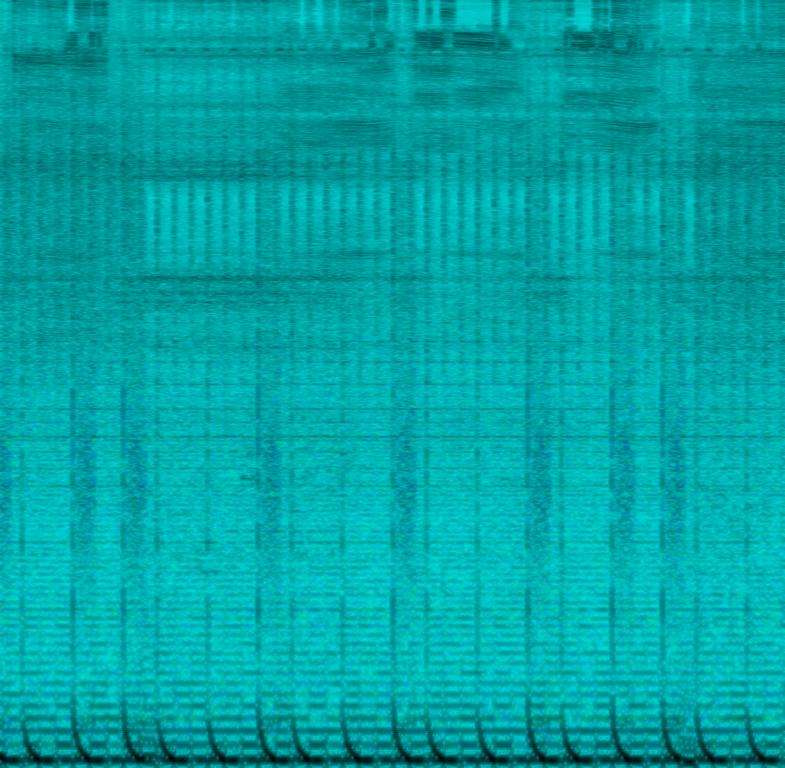
This is a Russian hardbass piece played in the background of a scissor sharpening video. The piece has a repeated theme being played by a synth bass while an electronic drum beat holds the rhythmic background. The atmosphere of the piece in the background is aggressive with industrial characteristics.